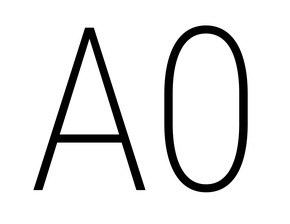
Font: Roboto_Condensed_ExtraLight